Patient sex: F
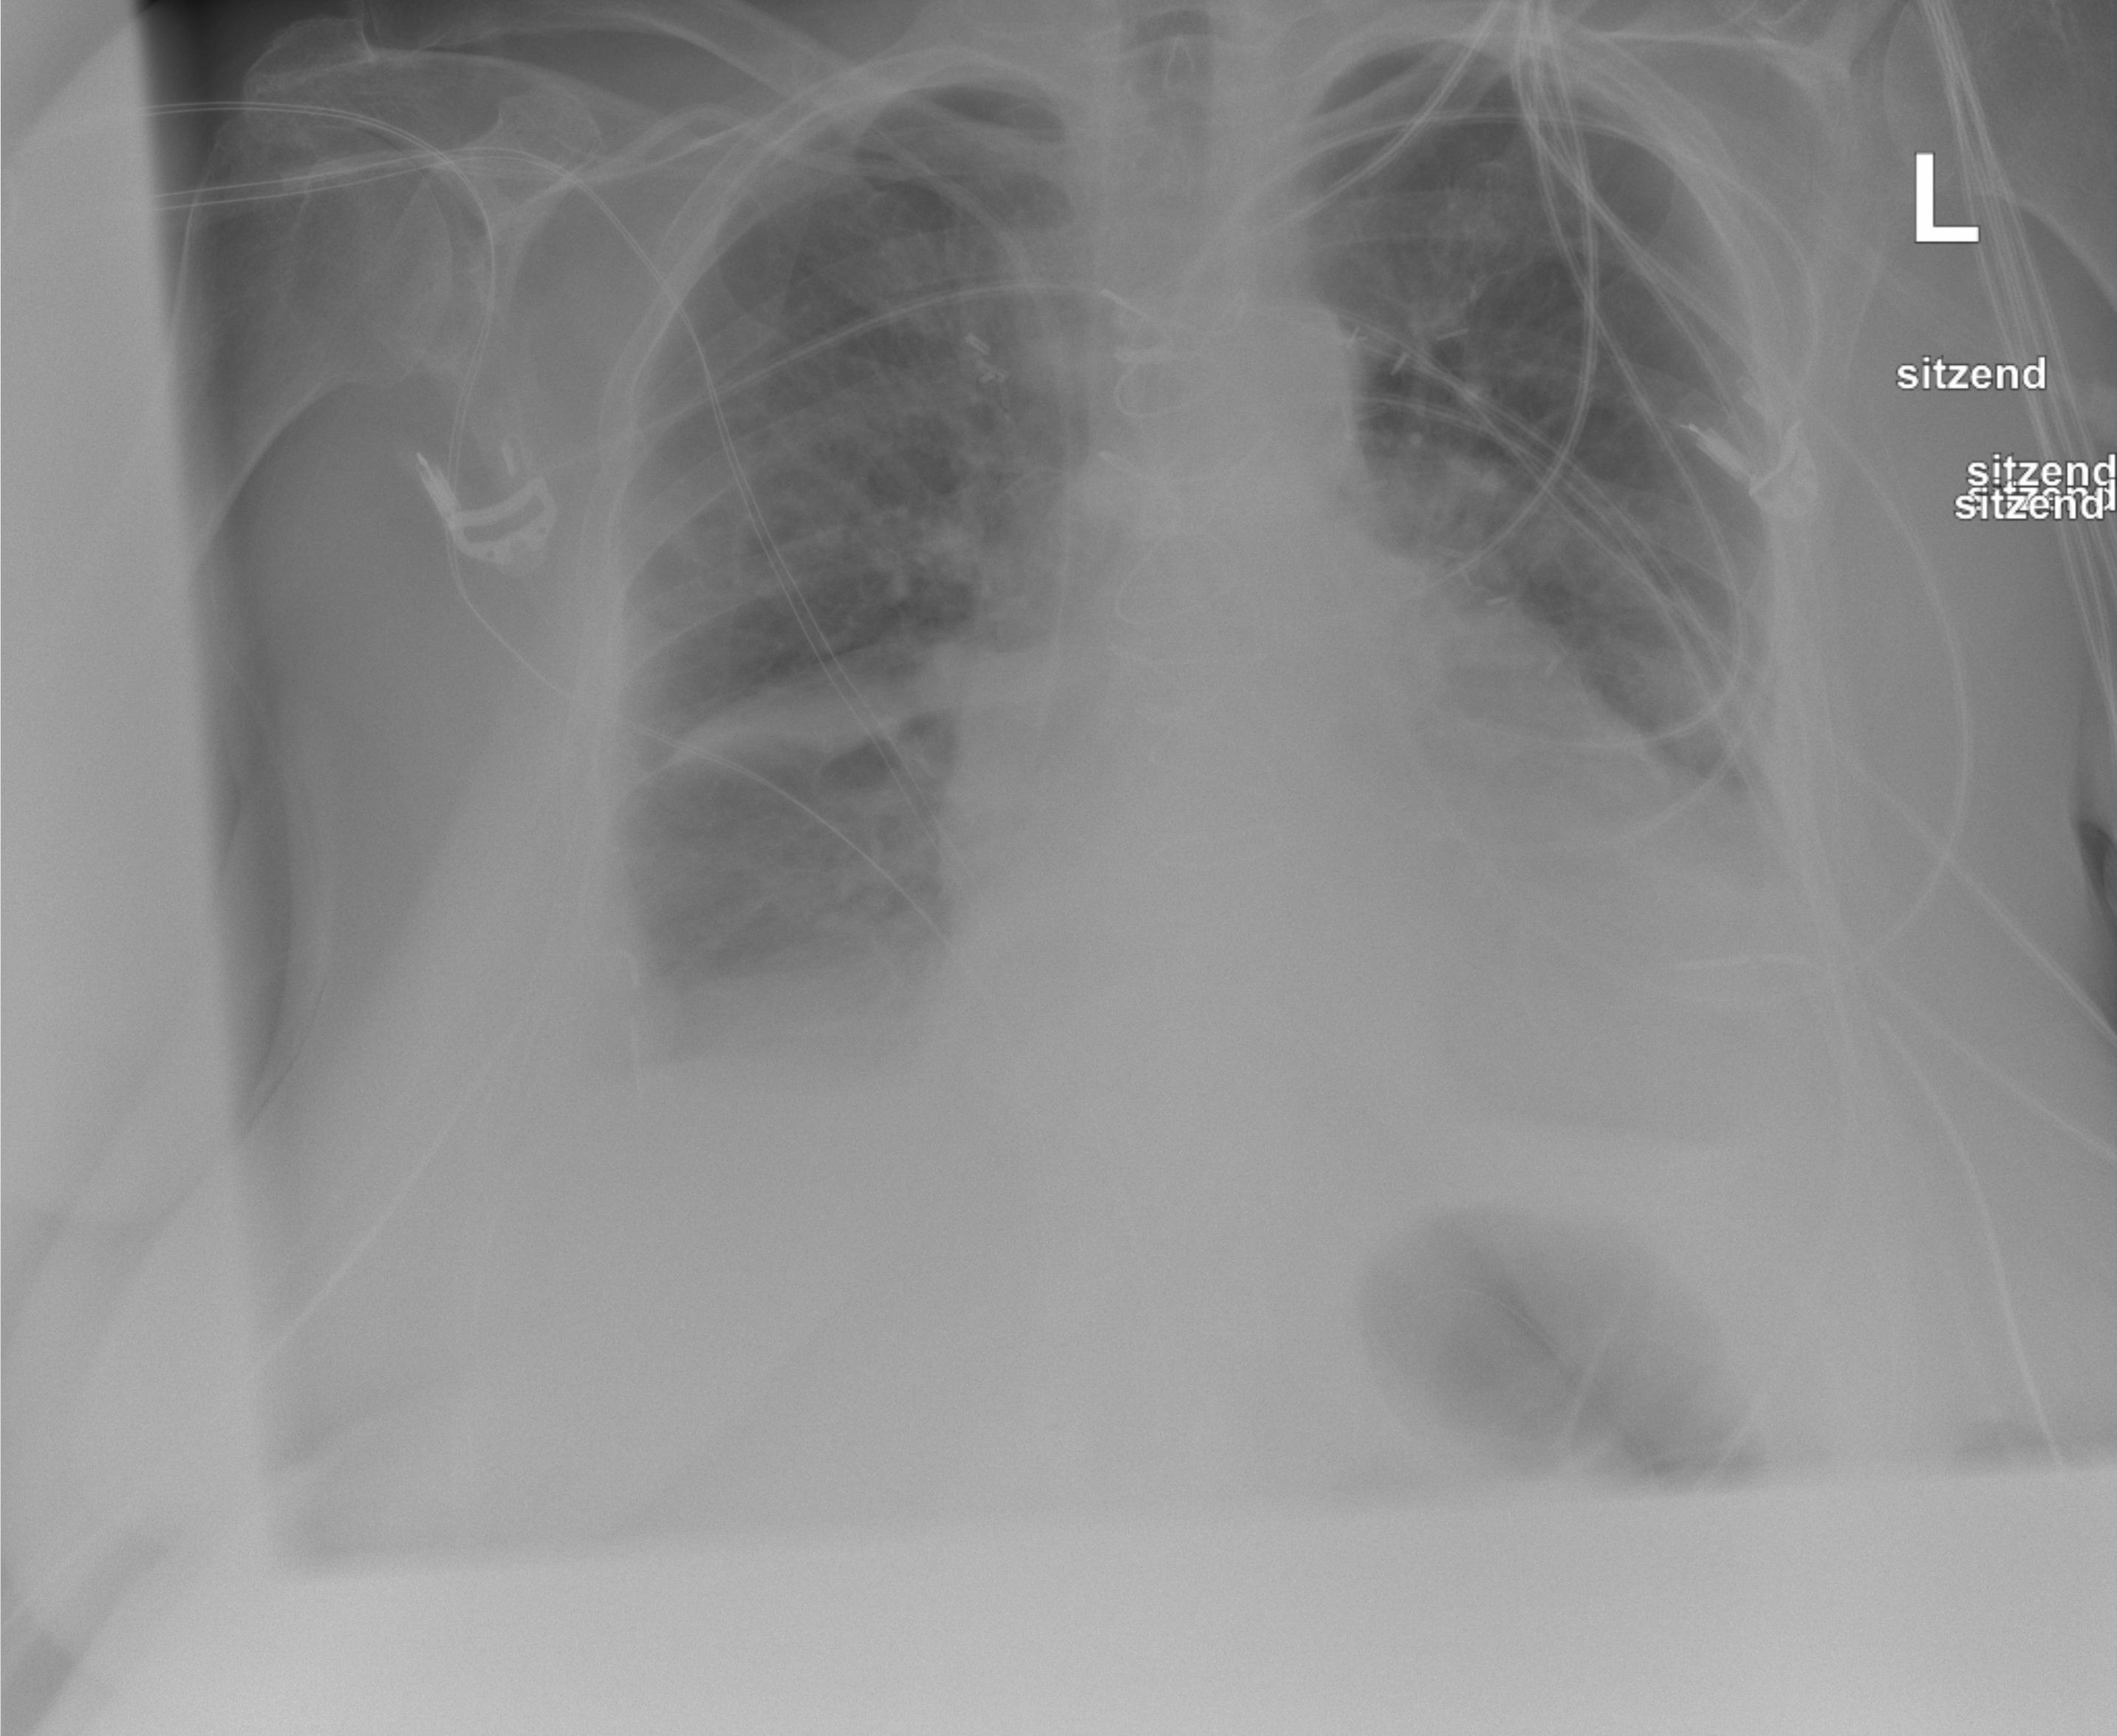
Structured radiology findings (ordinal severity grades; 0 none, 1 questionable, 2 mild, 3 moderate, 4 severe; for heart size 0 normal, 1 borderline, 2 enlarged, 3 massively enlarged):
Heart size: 2
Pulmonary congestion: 0
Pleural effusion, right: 2
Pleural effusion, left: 2
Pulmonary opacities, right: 0
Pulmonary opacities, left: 0
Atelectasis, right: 2
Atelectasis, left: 2